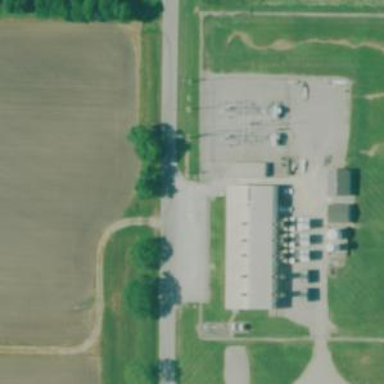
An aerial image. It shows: Gas-powered generator.